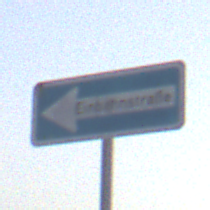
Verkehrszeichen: EinbahnstrasseLinksweisend
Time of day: SunriseSunset
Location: Outdoor (Suburban)
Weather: Clear
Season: NotSpecified
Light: Natural